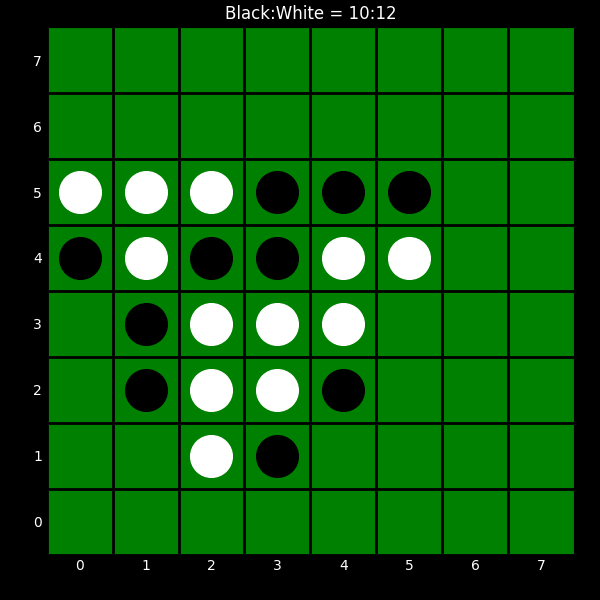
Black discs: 10
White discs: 12